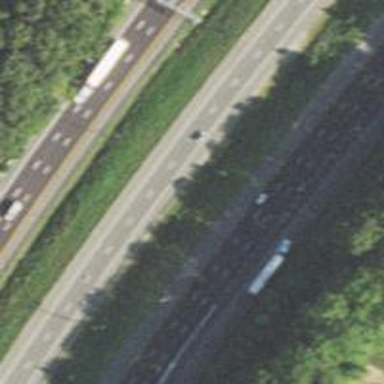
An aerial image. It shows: View of motorway.